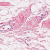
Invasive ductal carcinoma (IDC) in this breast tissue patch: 0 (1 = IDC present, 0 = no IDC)